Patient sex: M
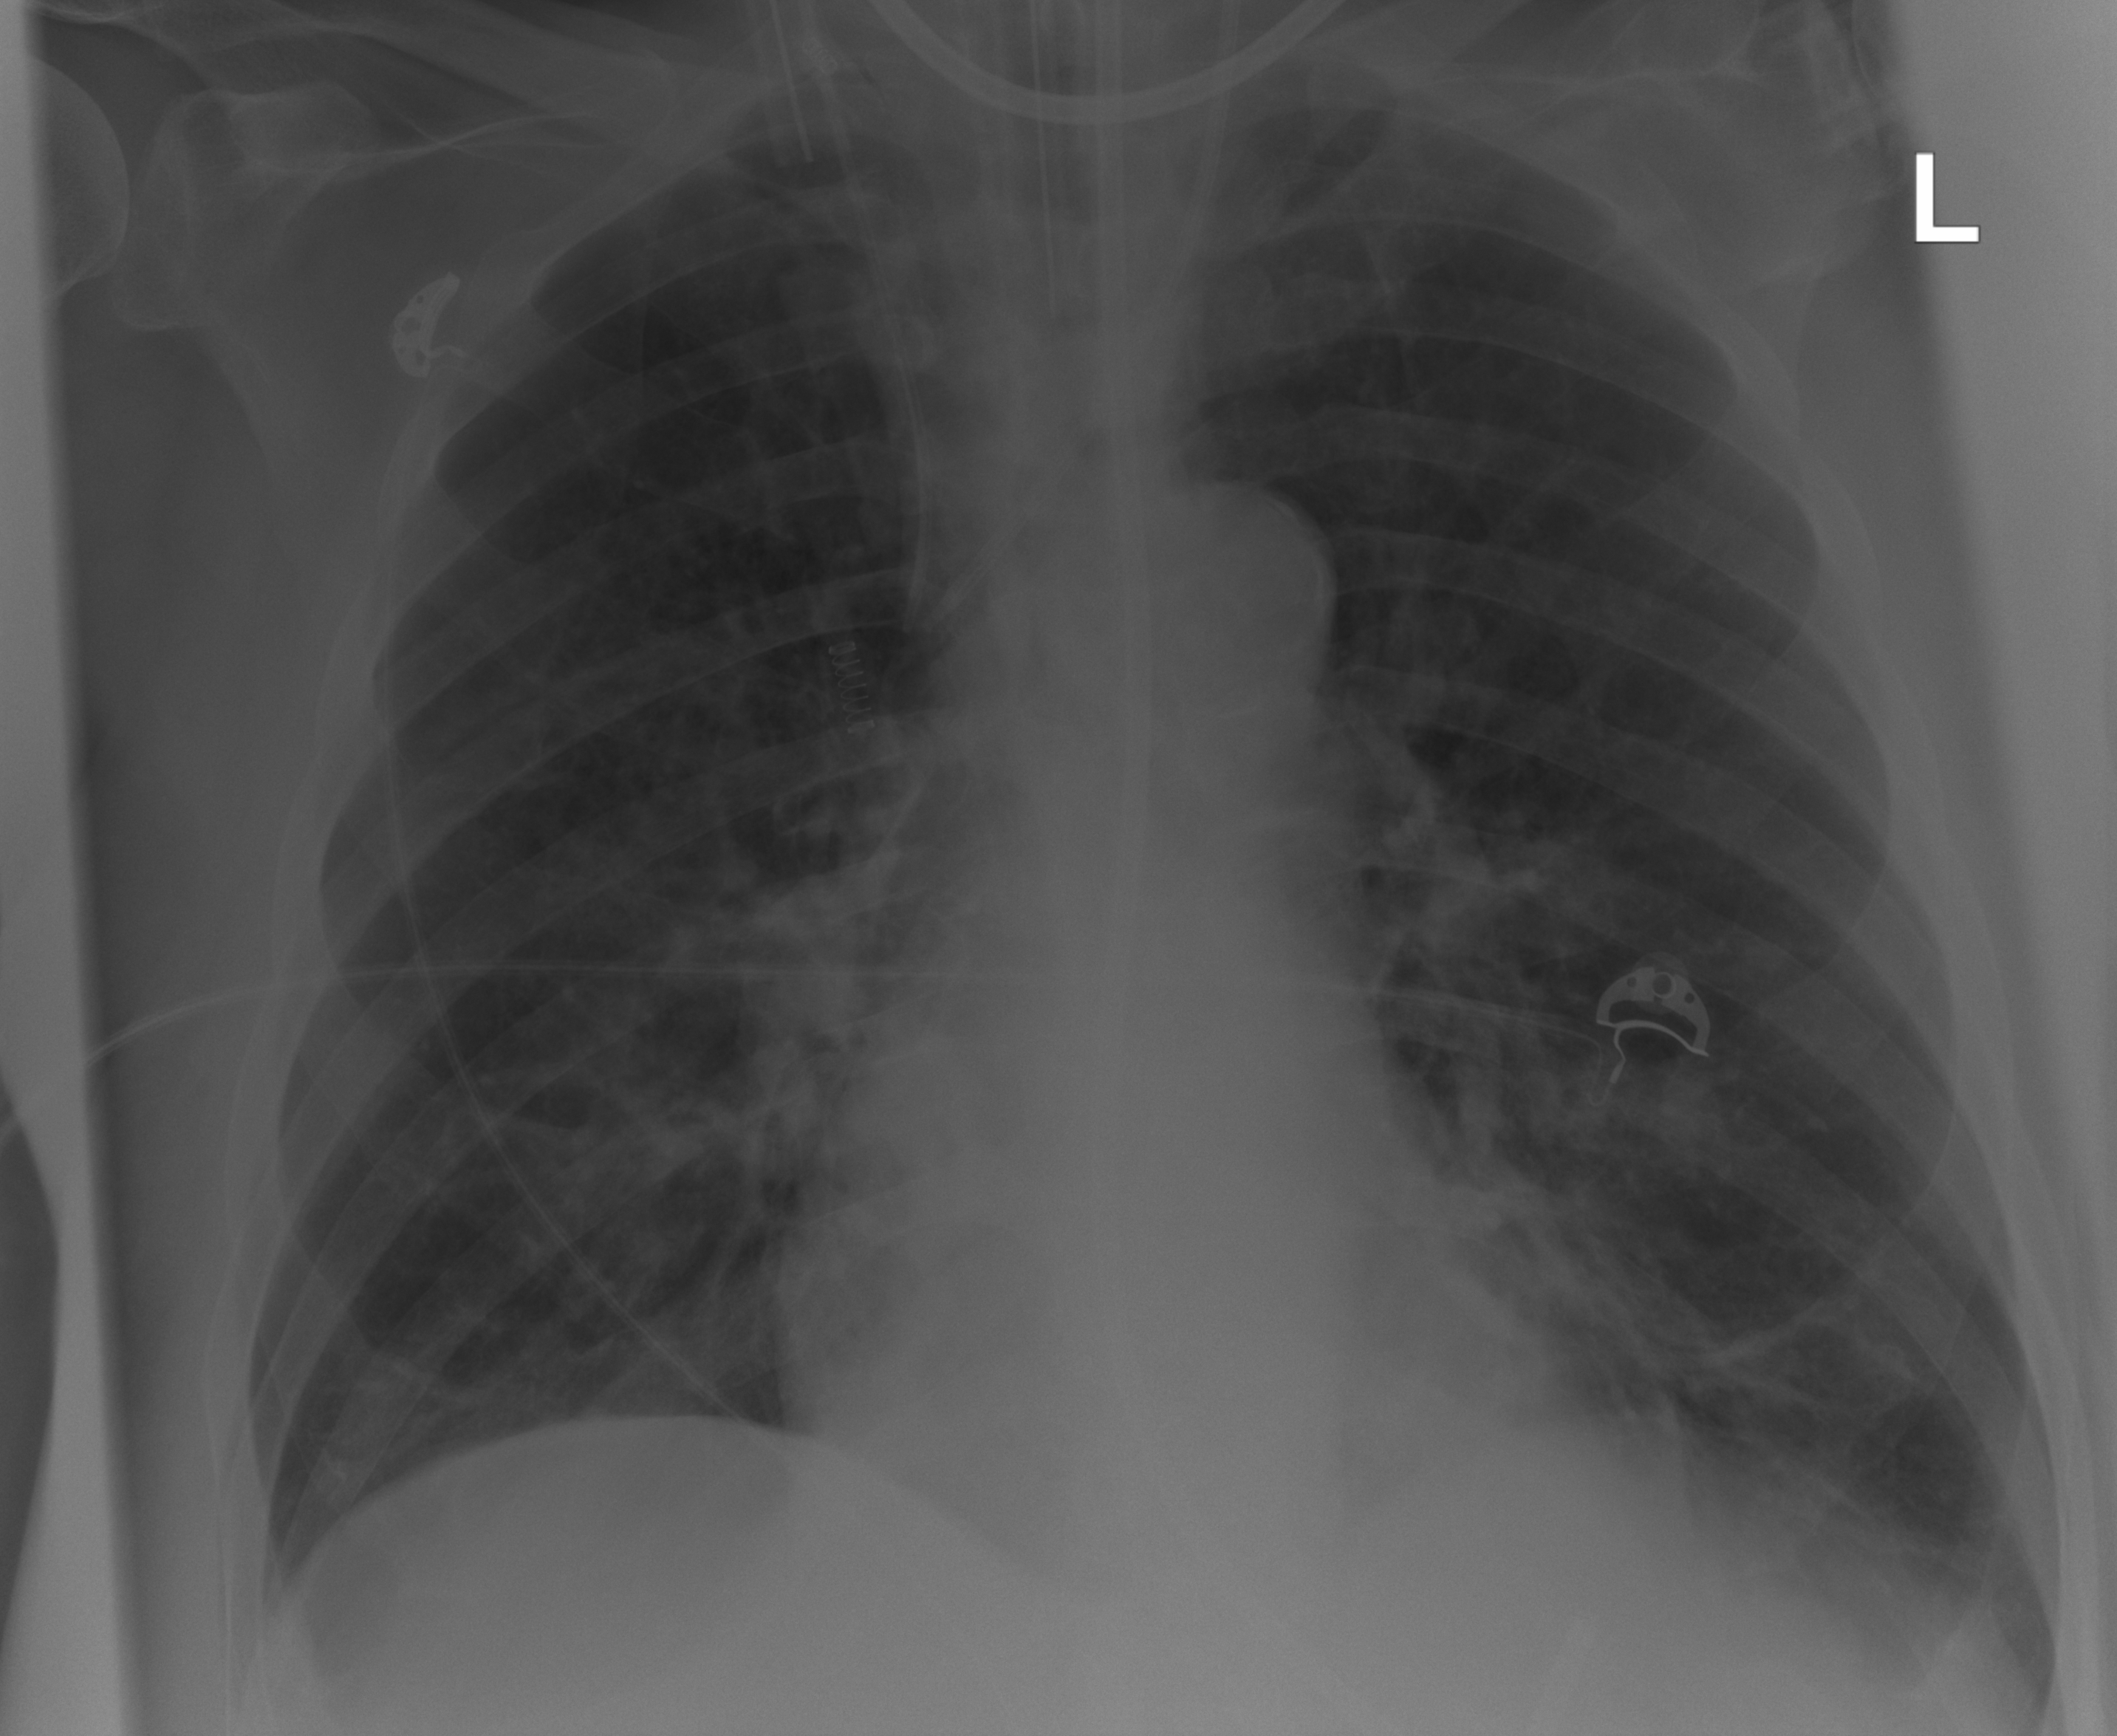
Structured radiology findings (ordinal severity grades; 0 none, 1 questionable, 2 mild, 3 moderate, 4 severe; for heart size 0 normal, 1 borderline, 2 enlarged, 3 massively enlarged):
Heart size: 0
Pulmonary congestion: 2
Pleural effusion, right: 0
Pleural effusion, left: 1
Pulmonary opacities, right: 2
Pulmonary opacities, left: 2
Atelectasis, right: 2
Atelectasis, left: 2